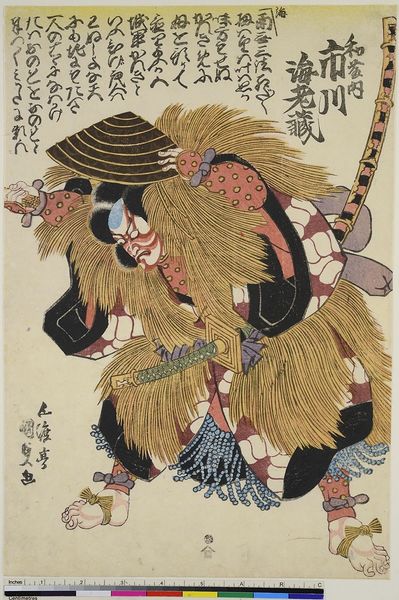
Titel: Die Schauspieler Ichikawa Ebizo V als Watonai
Künstler: Utagawa Kunisada
Standort: Hamburg
Institution: Museum für Kunst und Gewerbe Hamburg
Schlagwörter: hut, malerei, theater, holzschnitt, japan, asien, druckgraphik, druckgrafik, schwert, rolle, china, krieger, zeit, schauspieler, farbholzschnitt, schauspielerin, kabuki, edo, reproduktionen, druckerzeugnisse, theateraufführung, ukiyo